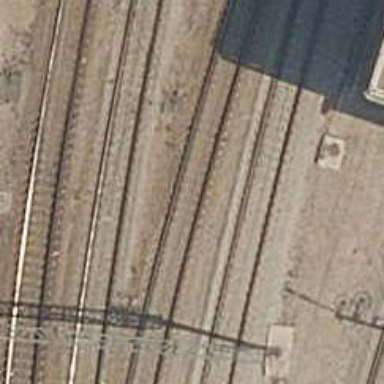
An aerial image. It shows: Siding service line with electrified contact lines.